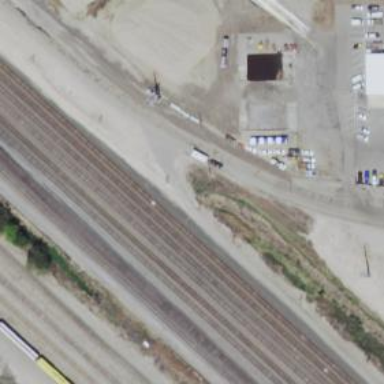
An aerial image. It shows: Railway siding for service.